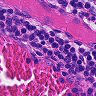
Metastatic tissue present: no